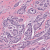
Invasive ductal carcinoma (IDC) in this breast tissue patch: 1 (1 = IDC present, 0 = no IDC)